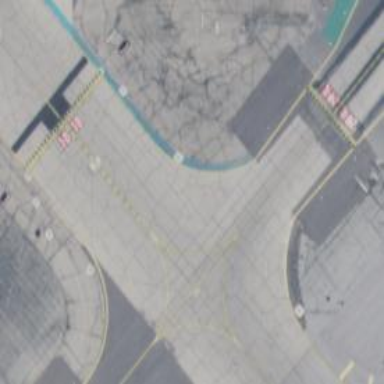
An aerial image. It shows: Image of taxiway at airport.